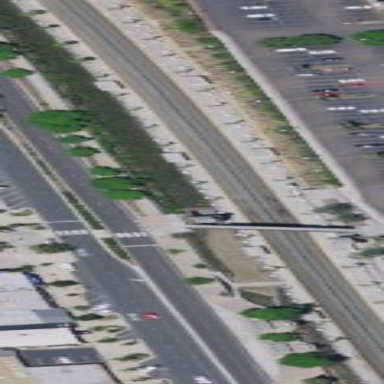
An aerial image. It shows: Platform for public transport and railway.